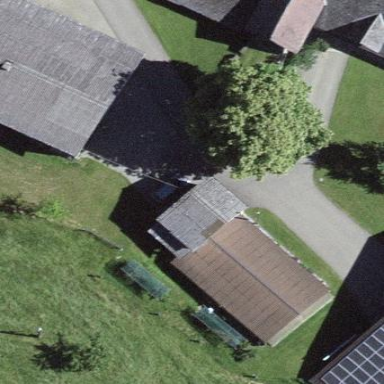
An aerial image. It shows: Sty building.